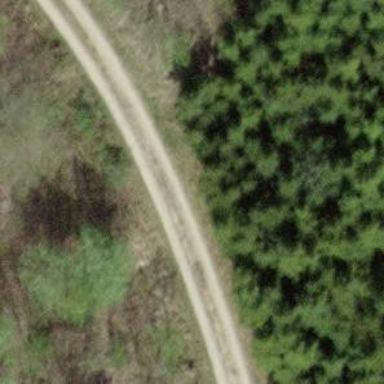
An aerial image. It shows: Gravel track with grade 2 quality.